Question: What is the icon doing?
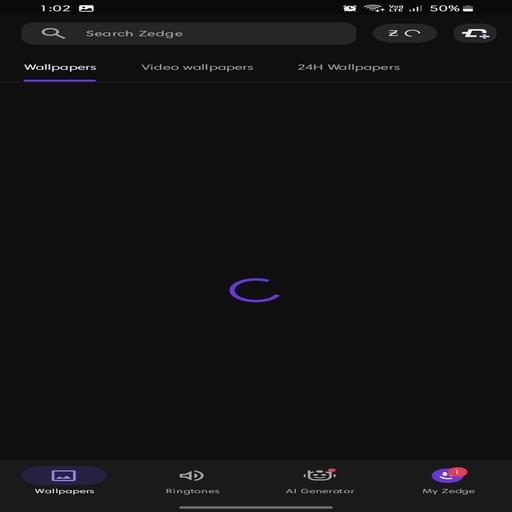
Answer: Loading or buffering